Question: I have 9 different numpy arrays that 'xi'. They are of length 19 each, i.e. .
The difference between these 9 arrays is that, they have been calculated using jackknife resampling, i.e. by omitting some elements each time and repeating the same 9 times.
I would now like to calculate the covariance matrix, which should be of size 19x19. The square root of the diagonal elements of this covariance matrix should give me the error on this quantity ('xi') for each bin (19 bins overall).
The equation for the covariance matrix is given by:

Here 'xi' is the quantity. 'i and j' are bins of length 19.
I did't want to write a manual code, so I tried with 'numpy.cov':
'''
vstack = np.vstack((array1,array2,....,array9))
cov = np.cov(vstack)
'''
What is the mistake here? Each array, i.e. 'array1, array2...etc' 'all are of length 19.'
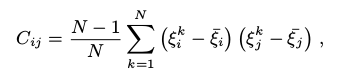
Answer: As you can see in the Example of the <URL> the shape of the output equals the number of rows squared. Therefore, when you have 9 rows you get a 9x9 matrix
If you expect a 19x19 matrix then you probably mixed your columns and rows up and you should use 'transpose'
'''
vst = np.vstack((array1,array2,....,array9))
cov_matrix = np.cov(vst.T)
'''